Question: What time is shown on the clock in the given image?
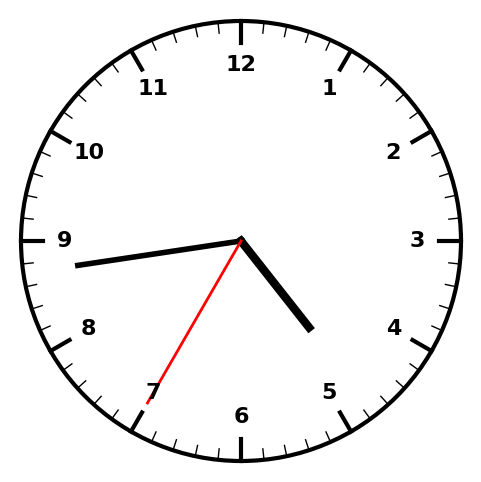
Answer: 04:43:35